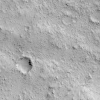
Atmospheric dust classification: not_dusty